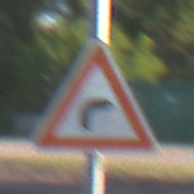
Verkehrszeichen: KurveRechts
Umgebung: Outdoor, Urban
Tageszeit: MorningAfternoon
Wetter: Clear
Licht: Natural
Jahreszeit: NotSpecified
Kontrast: HighContrast